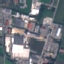
Label: Industrial